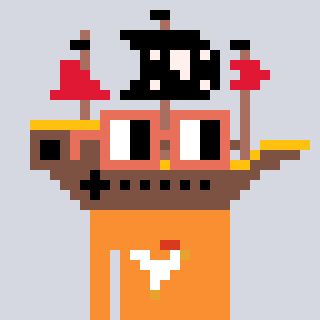
a pixel art character with square orange glasses, a pirateship-shaped head and a orange-colored body on a cool background